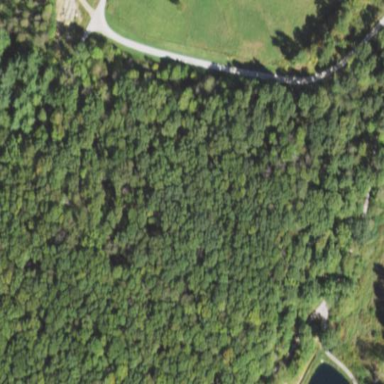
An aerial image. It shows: Mixed forest with various types of leaves.